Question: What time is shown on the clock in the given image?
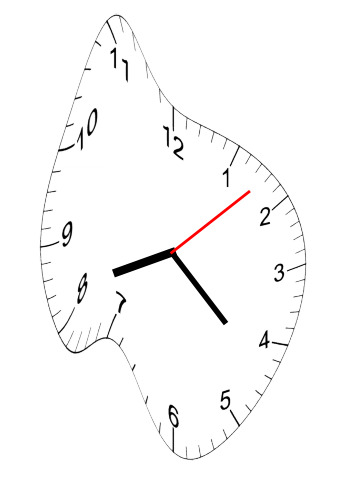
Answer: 08:22:08